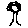
Label: tree